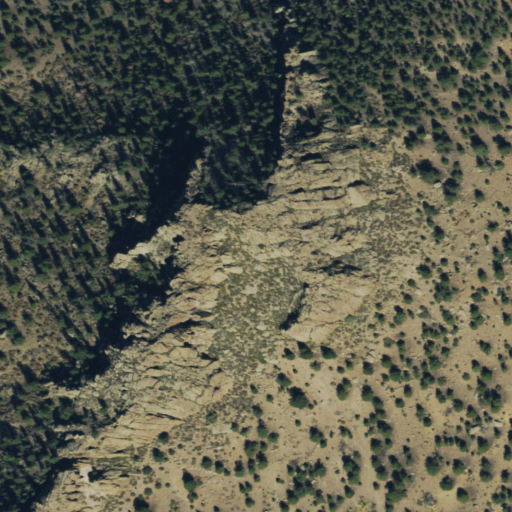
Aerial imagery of mountain in Colorado named Castle Rock containing evergreen forest and shrub